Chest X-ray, AP view. Patient: 55 years old, sex M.
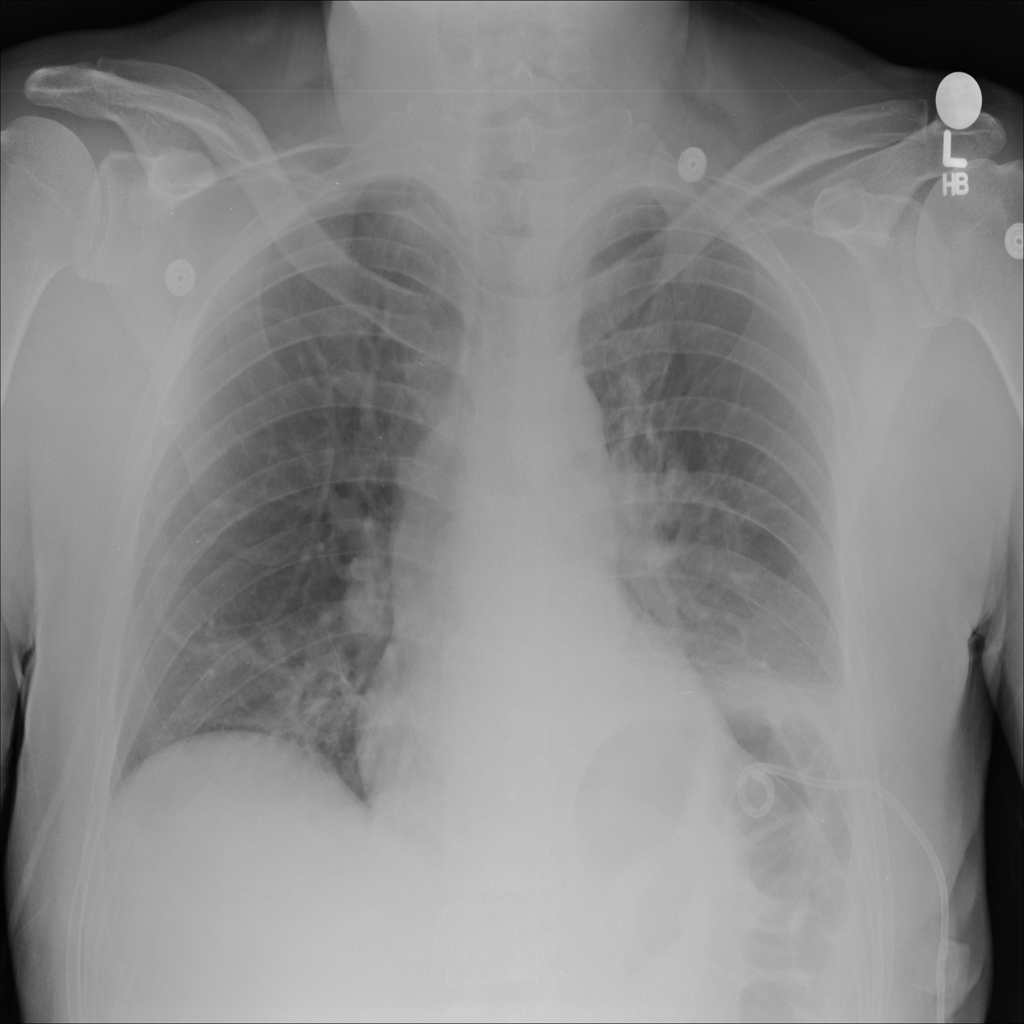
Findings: Effusion, Pneumothorax